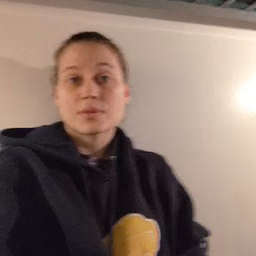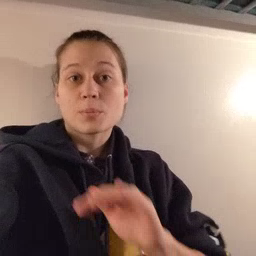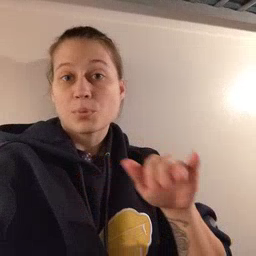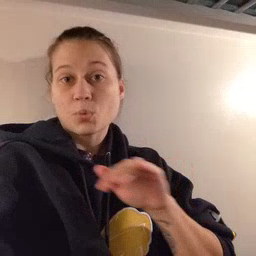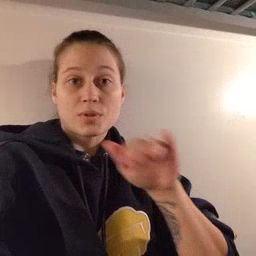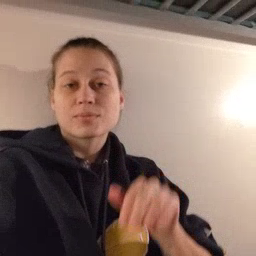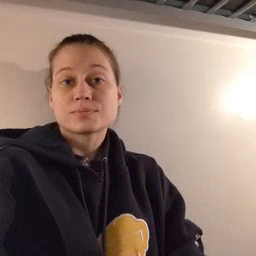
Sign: pool